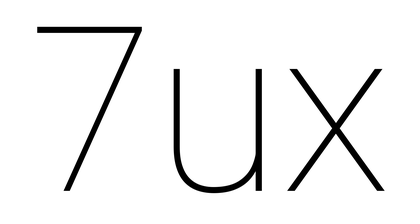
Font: Roboto_Thin